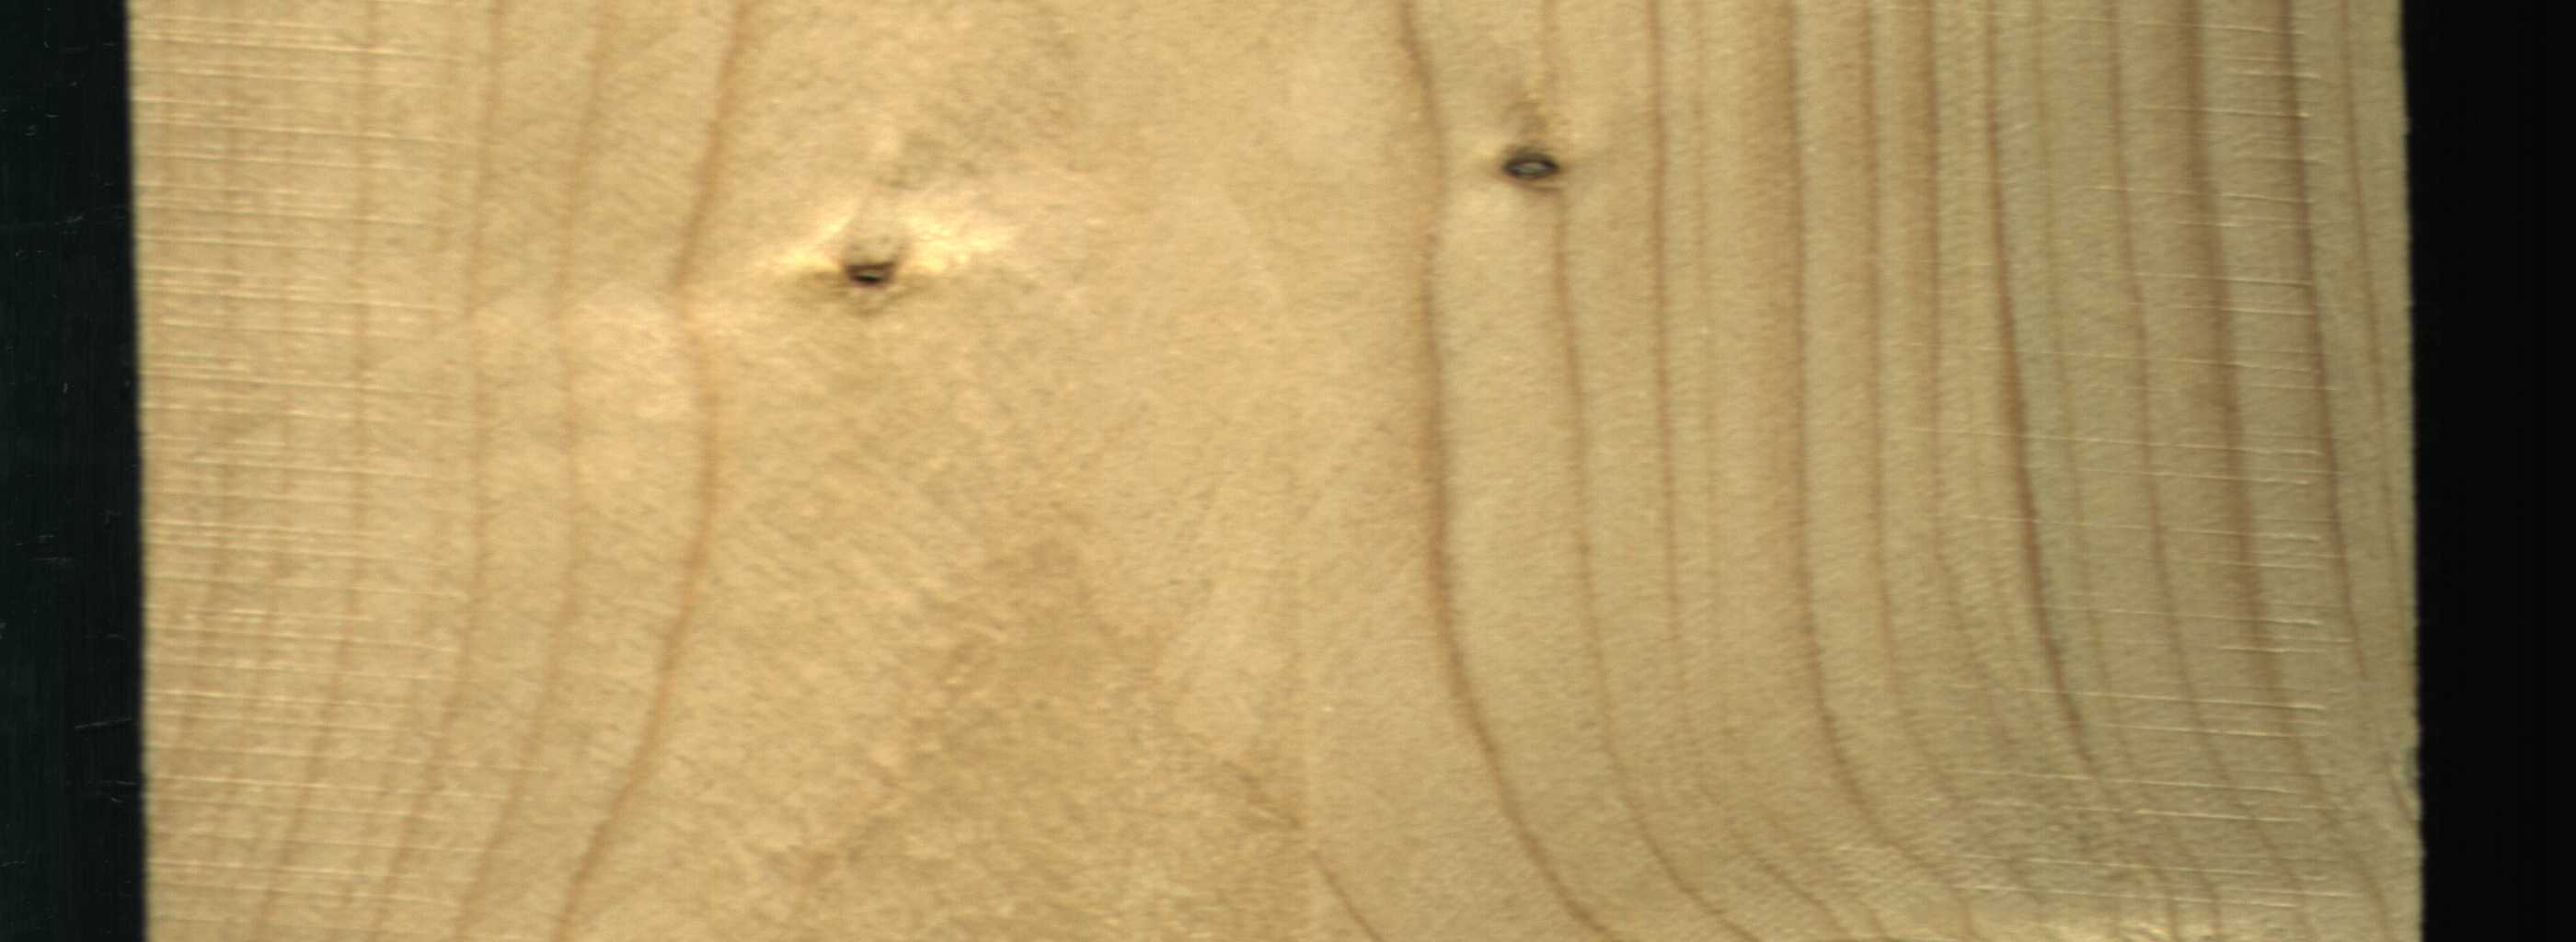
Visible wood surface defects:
Dead_Knot
Live_Knot